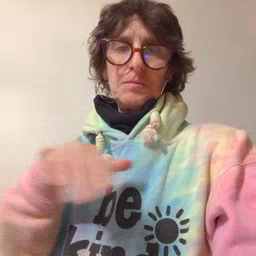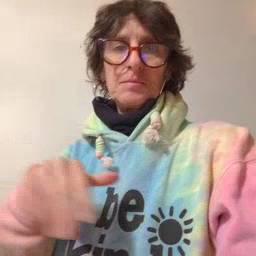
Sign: pool